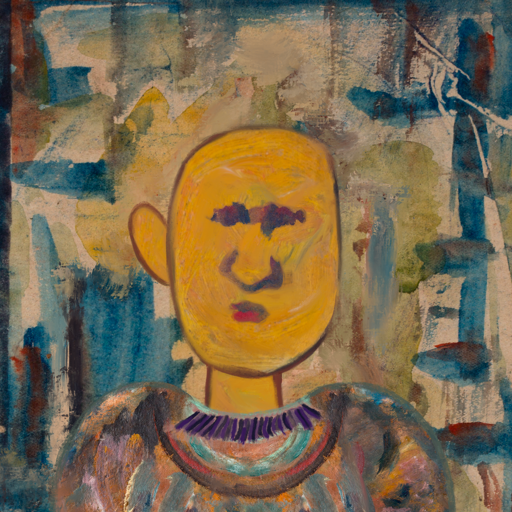
Background: Orphan, Head And Neck Front: After_Raid, Face Front: In_The_Sun, Bust: Boggyland, Hair Front: Blank, Head Accessory: Blank, Second Necklace: Blank, Necklace: HillGirl, Baby: Blank